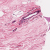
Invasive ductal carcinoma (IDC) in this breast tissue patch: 0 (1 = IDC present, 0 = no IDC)